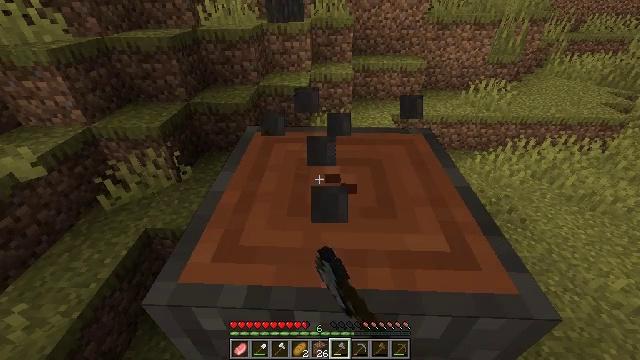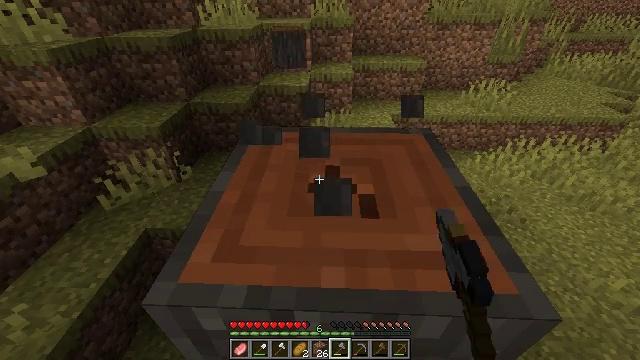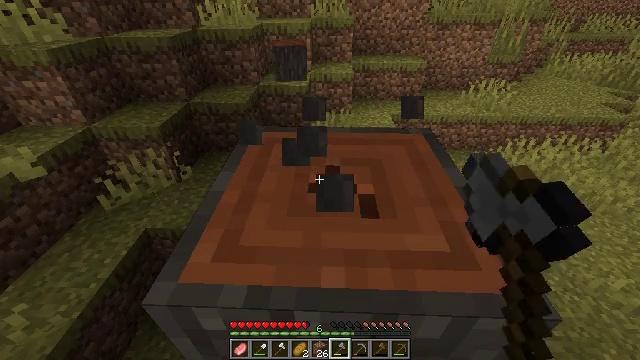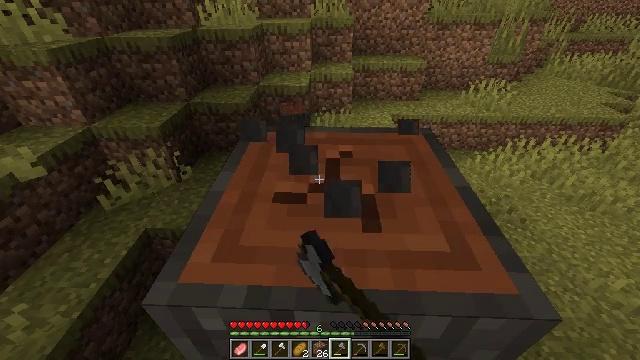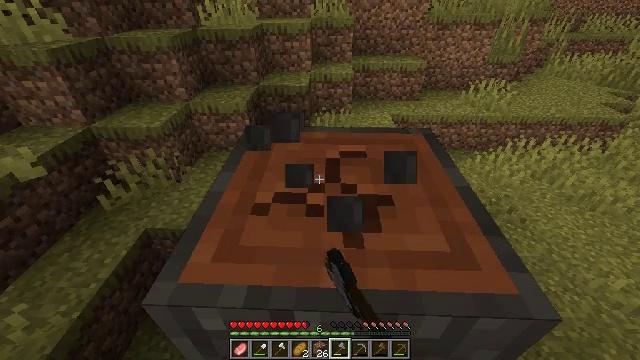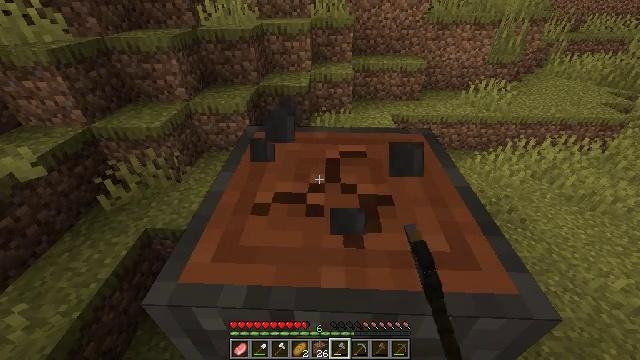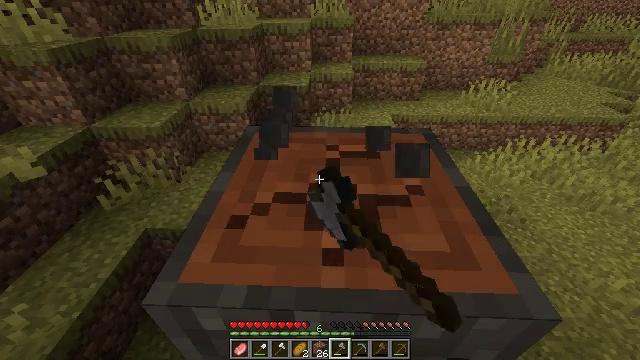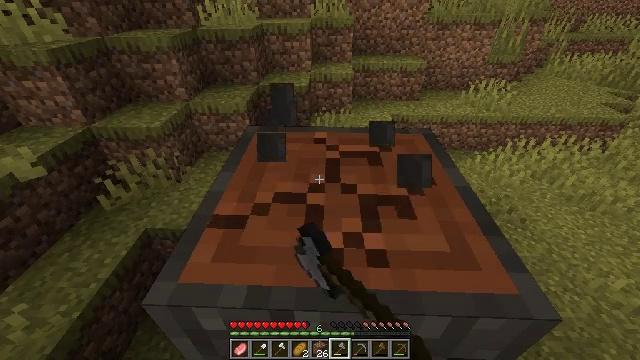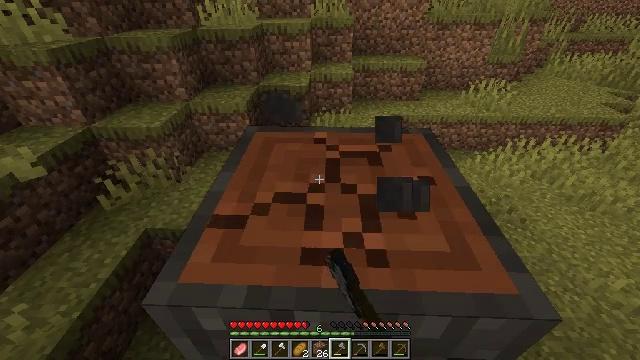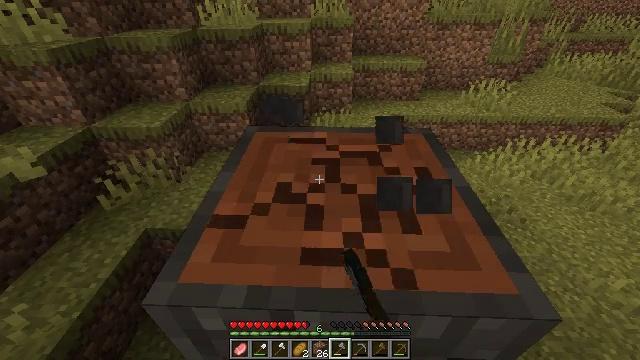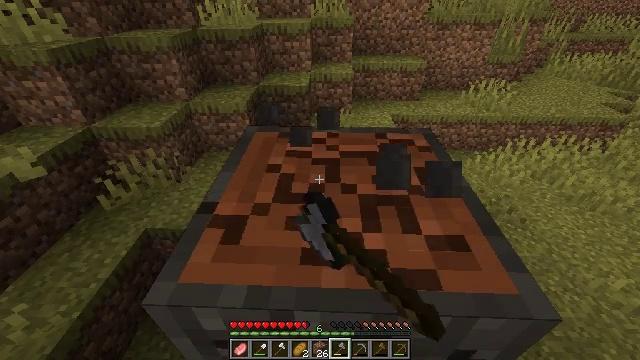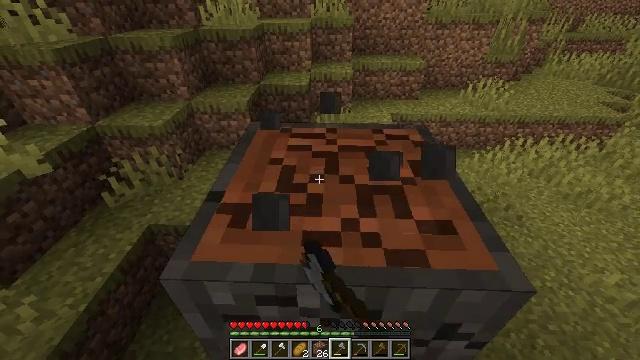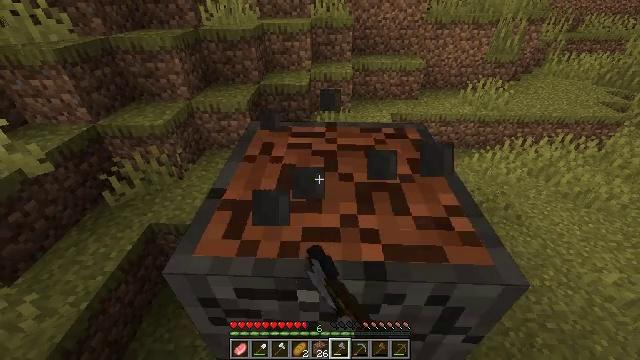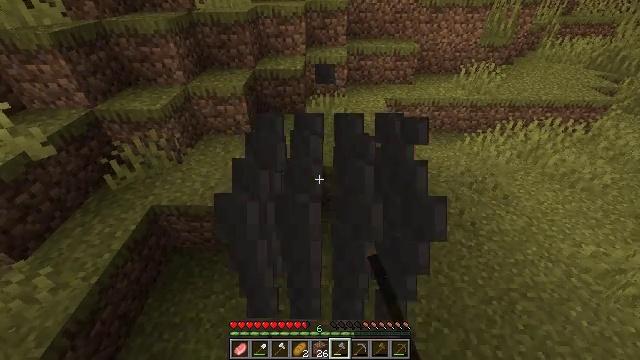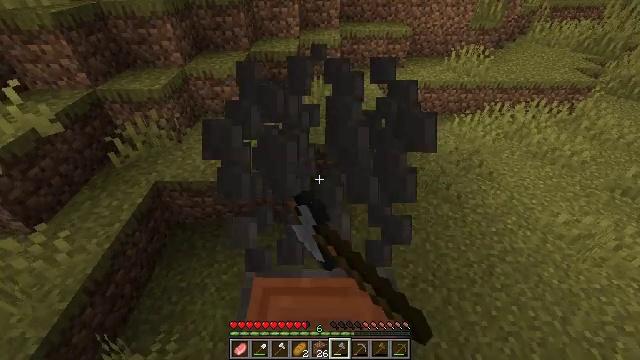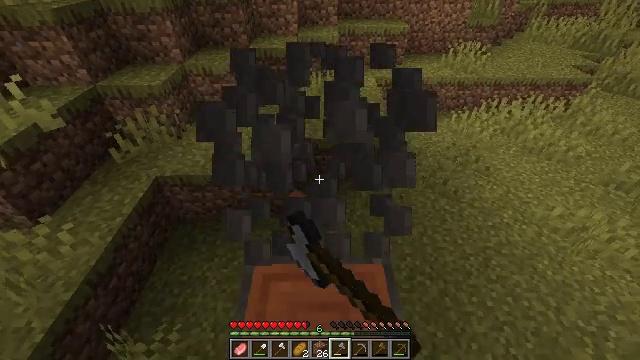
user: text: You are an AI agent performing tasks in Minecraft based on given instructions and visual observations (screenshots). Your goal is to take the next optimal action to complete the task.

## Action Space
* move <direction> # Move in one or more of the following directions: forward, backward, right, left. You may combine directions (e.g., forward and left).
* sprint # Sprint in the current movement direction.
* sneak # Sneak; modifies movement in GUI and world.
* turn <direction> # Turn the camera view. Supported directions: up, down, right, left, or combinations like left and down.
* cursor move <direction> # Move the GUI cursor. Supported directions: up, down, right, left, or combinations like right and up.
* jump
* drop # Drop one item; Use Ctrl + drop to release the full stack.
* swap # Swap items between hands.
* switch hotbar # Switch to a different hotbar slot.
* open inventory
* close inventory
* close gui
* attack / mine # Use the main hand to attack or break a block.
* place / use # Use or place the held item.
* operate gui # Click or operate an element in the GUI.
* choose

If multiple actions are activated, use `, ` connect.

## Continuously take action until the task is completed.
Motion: motion action
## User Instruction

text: Mine acacia log from the tree's trunk.
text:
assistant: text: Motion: attack / mine
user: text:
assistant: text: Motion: attack / mine
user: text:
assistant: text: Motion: attack / mine
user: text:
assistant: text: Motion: attack / mine
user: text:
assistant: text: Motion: attack / mine
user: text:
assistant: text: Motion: attack / mine
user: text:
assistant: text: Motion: attack / mine
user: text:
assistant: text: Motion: attack / mine
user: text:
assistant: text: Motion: attack / mine
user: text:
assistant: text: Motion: attack / mine
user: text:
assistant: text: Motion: move back, attack / mine
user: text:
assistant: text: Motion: move back, attack / mine
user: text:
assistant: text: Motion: move back, turn right and down, attack / mine
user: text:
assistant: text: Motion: move back, turn right and down, attack / mine
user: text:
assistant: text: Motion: move back, attack / mine
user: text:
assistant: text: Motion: move back, attack / mine
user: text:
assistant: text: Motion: turn up, attack / mine
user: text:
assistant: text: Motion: turn up, attack / mine
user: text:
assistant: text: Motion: turn up, attack / mine
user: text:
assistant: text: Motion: attack / mine
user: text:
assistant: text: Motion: attack / mine
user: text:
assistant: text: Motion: turn down, attack / mine
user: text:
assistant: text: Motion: turn down, attack / mine
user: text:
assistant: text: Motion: turn down, attack / mine
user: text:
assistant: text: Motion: turn down, attack / mine
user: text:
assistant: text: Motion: attack / mine
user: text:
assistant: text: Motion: turn up, attack / mine
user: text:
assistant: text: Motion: turn up, attack / mine
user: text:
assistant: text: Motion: attack / mine
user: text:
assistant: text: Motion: attack / mine